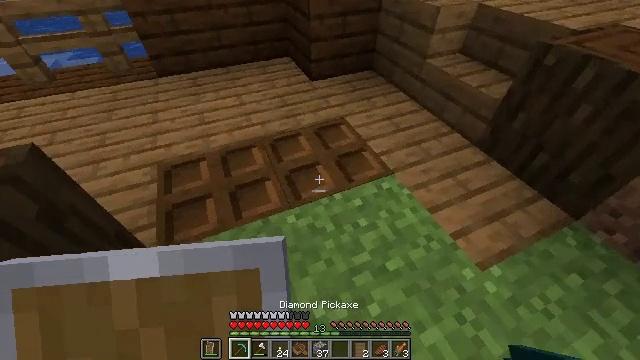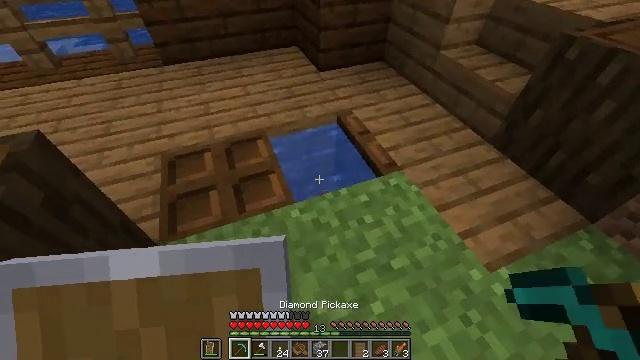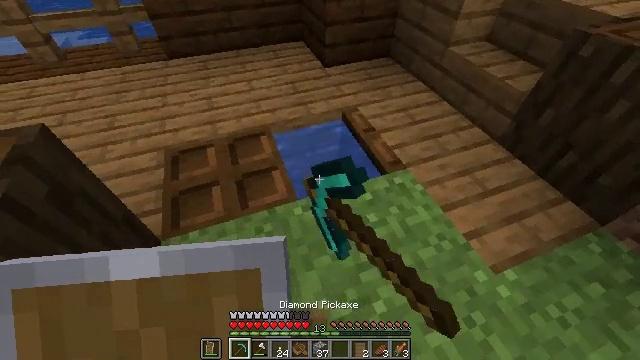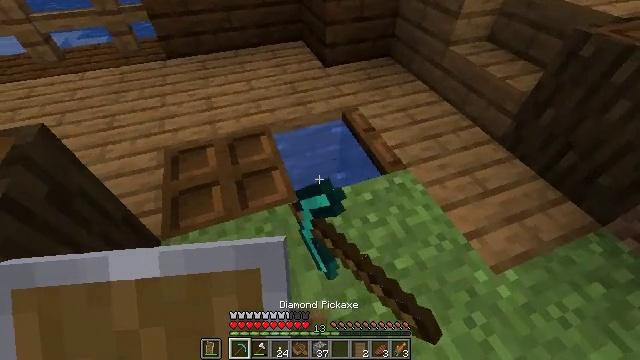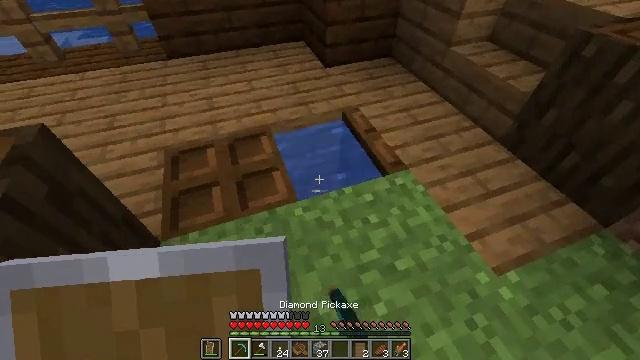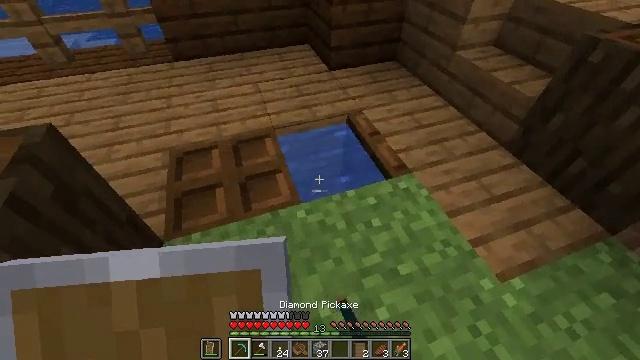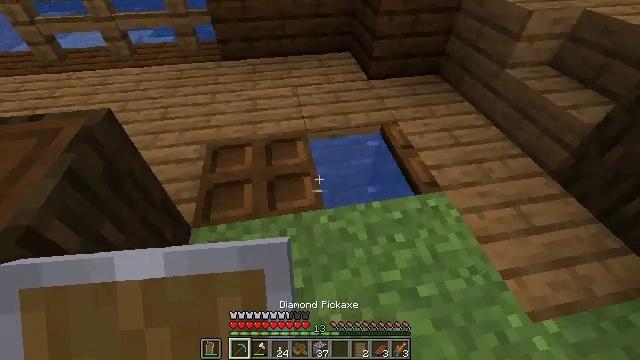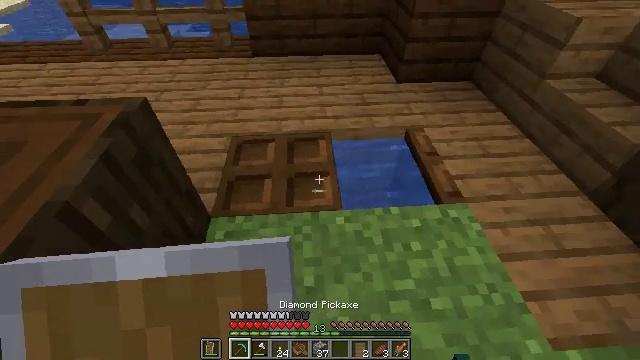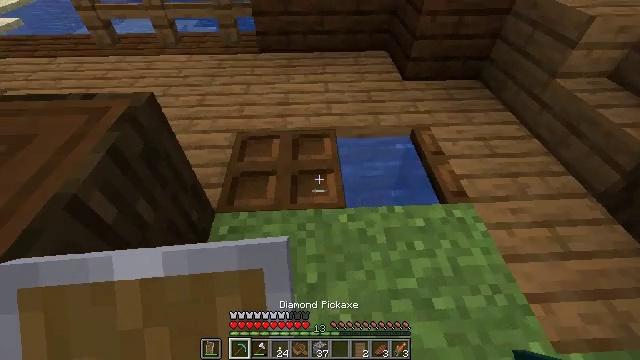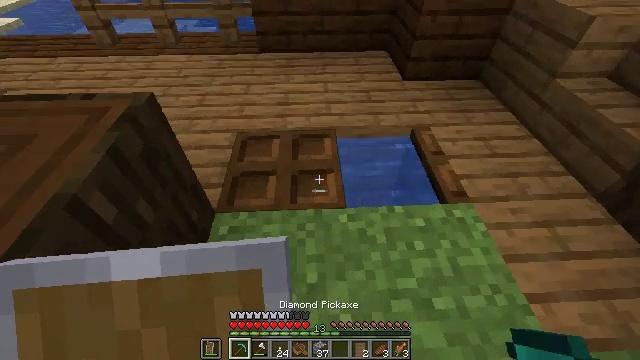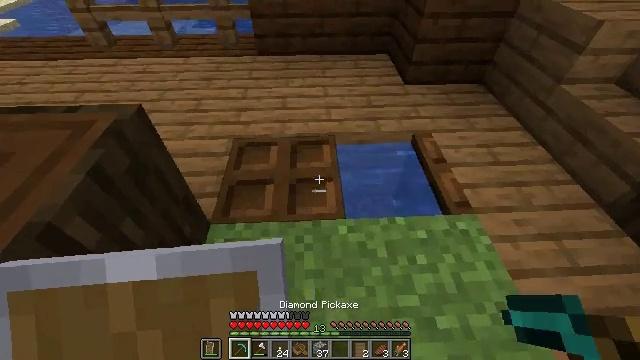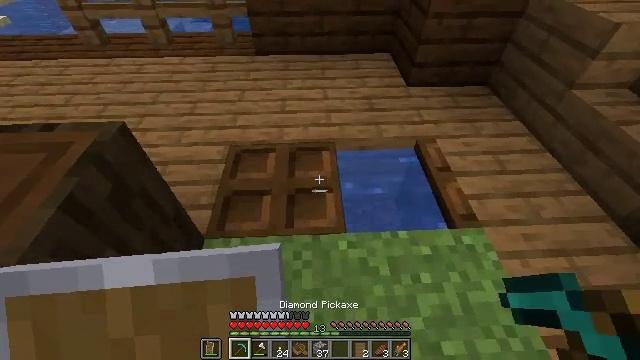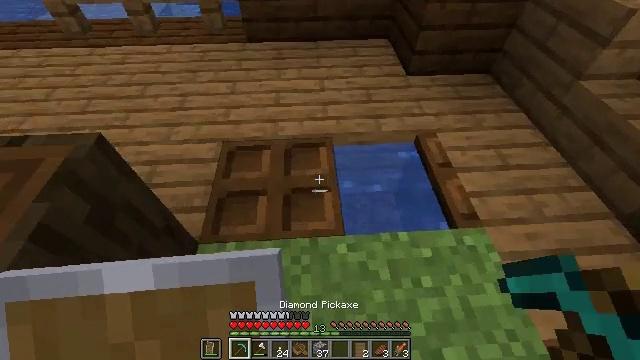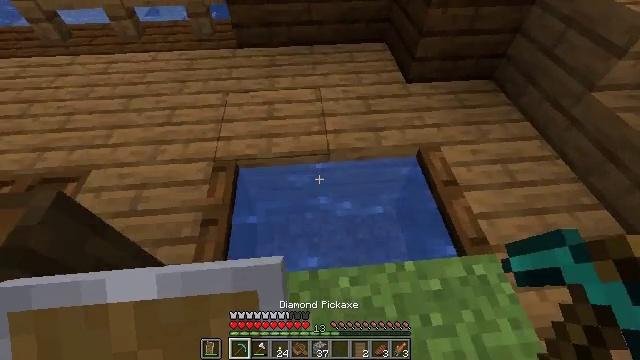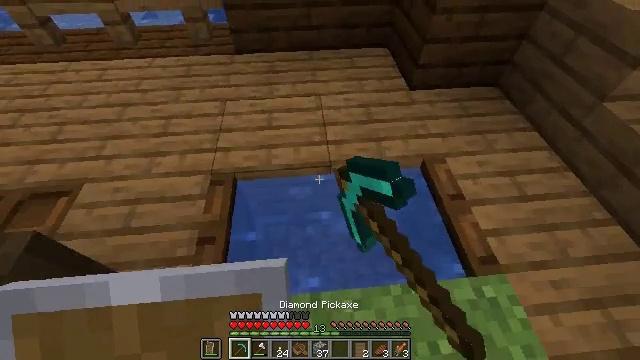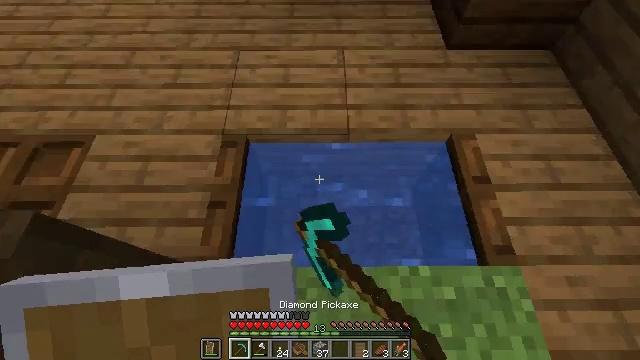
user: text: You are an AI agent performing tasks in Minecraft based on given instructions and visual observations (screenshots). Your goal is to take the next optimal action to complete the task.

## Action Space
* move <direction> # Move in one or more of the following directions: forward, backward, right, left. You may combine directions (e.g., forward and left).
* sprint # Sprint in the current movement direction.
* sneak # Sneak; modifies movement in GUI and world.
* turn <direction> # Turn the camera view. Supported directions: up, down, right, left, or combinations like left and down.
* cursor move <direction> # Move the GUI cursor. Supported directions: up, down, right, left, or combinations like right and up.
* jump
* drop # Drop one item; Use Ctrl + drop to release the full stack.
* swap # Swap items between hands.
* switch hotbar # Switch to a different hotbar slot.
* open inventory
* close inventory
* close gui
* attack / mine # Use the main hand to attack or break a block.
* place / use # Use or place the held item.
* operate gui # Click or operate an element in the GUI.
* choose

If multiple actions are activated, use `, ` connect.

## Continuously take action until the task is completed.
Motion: motion action
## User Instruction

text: Create a diamond shovel on the crafting table.
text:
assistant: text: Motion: turn left and down, use / place
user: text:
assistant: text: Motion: turn left, use / place
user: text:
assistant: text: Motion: use / place
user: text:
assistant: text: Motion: use / place
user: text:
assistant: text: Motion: turn left
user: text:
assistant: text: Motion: turn left and up
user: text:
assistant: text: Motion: turn left
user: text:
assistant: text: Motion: turn left
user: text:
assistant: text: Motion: no_op
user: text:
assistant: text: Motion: move forward
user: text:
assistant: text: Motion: move forward
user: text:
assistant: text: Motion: move forward, turn right and down
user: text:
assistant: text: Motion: move forward, turn right, use / place
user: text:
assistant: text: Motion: move forward, use / place
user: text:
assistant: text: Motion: move forward, turn left and down, use / place
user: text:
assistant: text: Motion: turn left and down
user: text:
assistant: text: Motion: turn down
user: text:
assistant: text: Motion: no_op
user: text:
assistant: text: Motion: no_op
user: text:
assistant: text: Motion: no_op
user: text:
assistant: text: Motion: no_op
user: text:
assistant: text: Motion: no_op
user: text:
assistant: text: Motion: no_op
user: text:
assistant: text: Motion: no_op
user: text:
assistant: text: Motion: no_op
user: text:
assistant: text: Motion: turn right and up
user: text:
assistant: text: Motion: turn right and up
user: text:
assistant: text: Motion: turn right and up
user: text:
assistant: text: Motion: move right, turn right and up
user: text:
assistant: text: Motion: move forward and move right